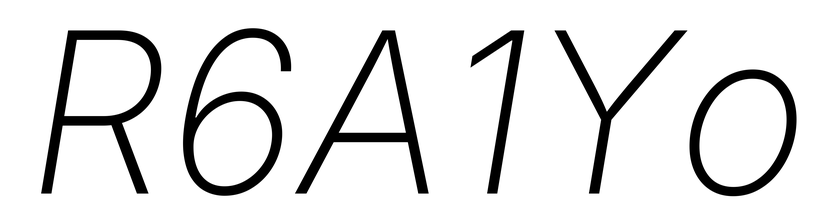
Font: Inter-Italic_ExtraLight_Italic